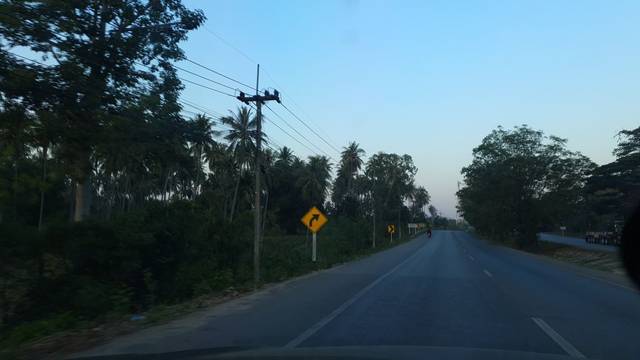
Region: Thailand
Coordinates: 11.668, 99.685